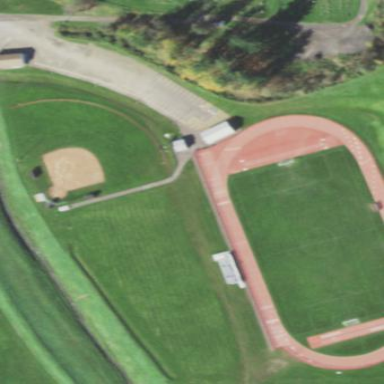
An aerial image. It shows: Soccer pitch designated for leisure and sports activities.